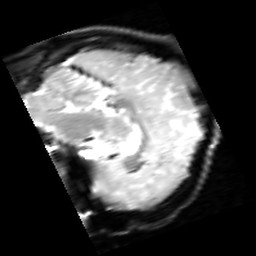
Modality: inplaneT2
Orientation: sagittal
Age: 20
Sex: male